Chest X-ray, PA view. Patient: 31 years old, sex F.
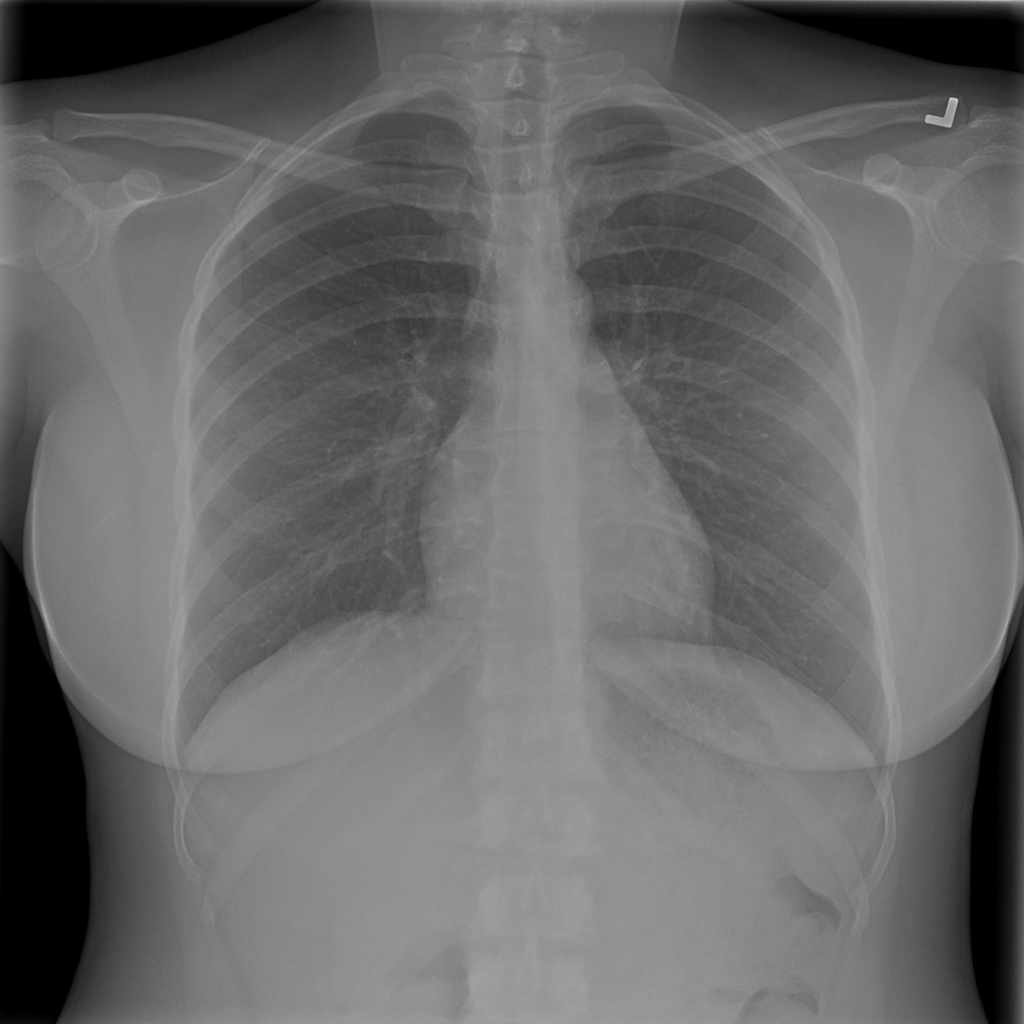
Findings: No Finding